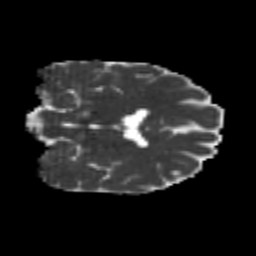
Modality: MD
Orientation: coronal
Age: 26
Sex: male
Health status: healthy
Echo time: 0.074 s